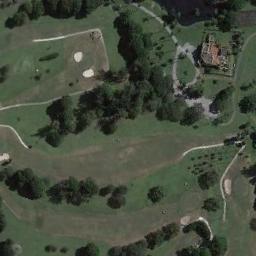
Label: golf_course